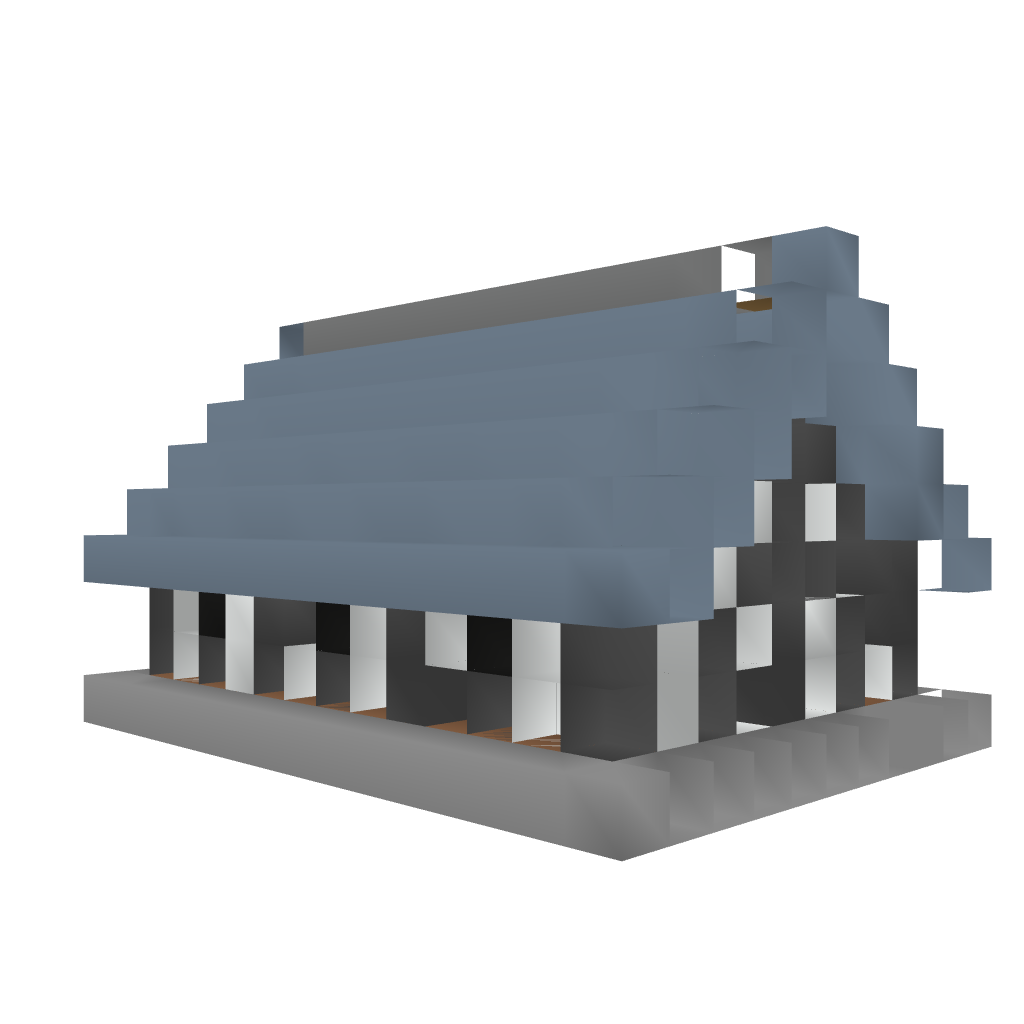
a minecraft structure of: Small Medieval House